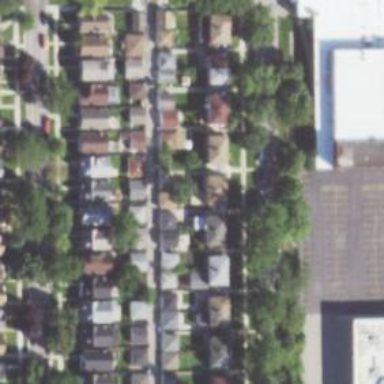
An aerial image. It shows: Sidewalk.